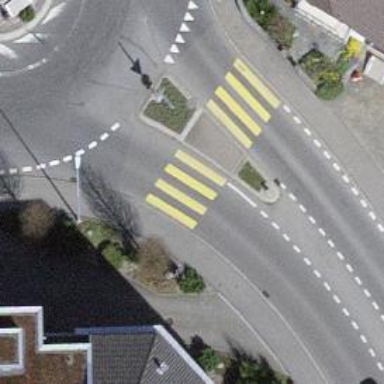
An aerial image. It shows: Footway crossing.